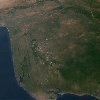
Label: land